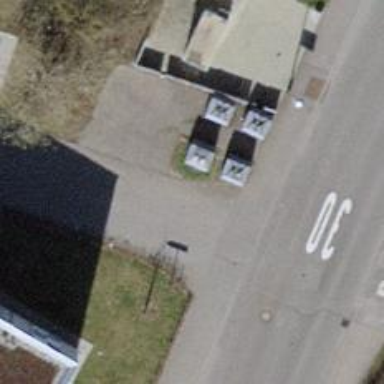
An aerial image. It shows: Recycling container in the area designated for recycling.